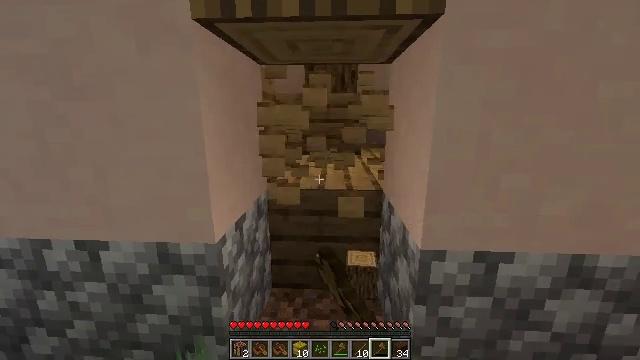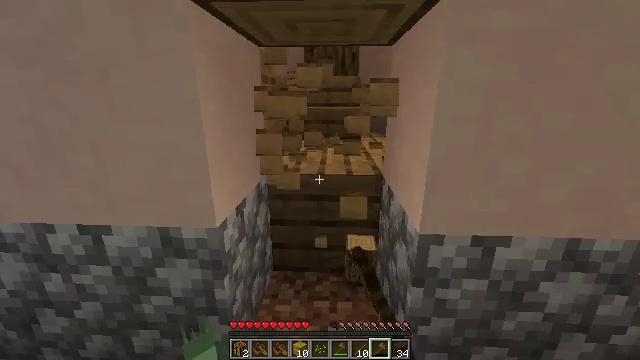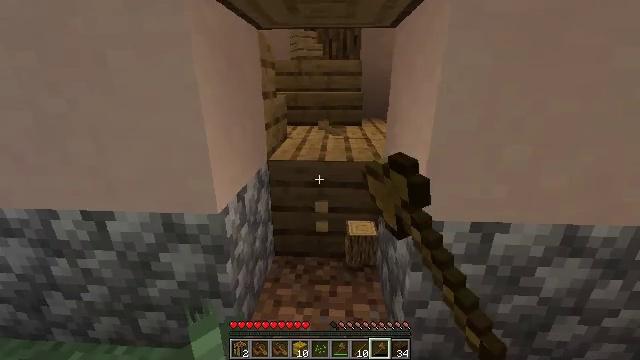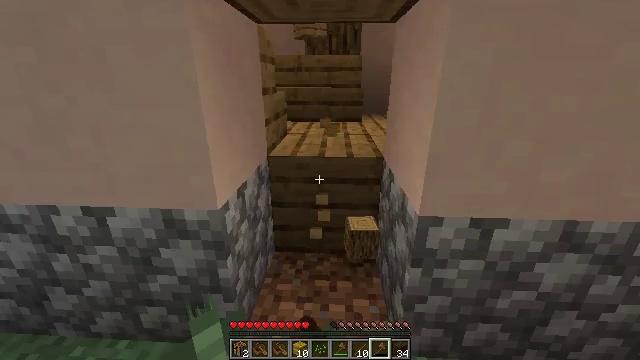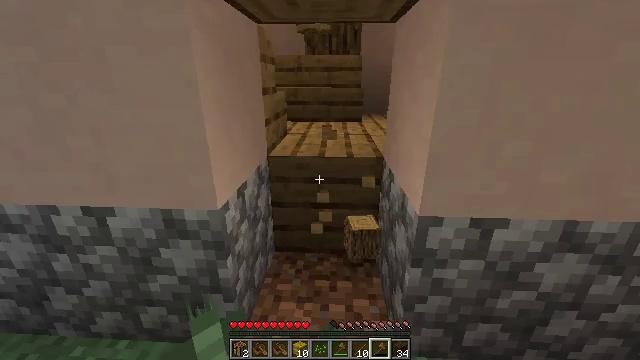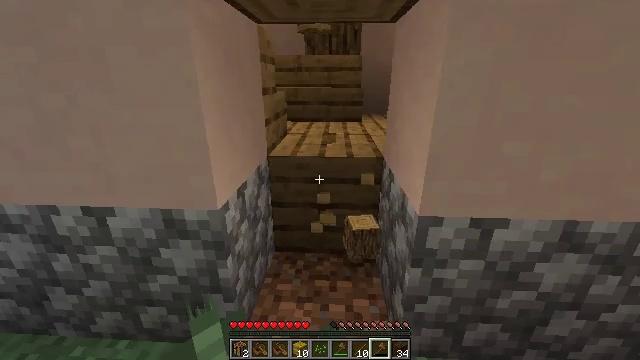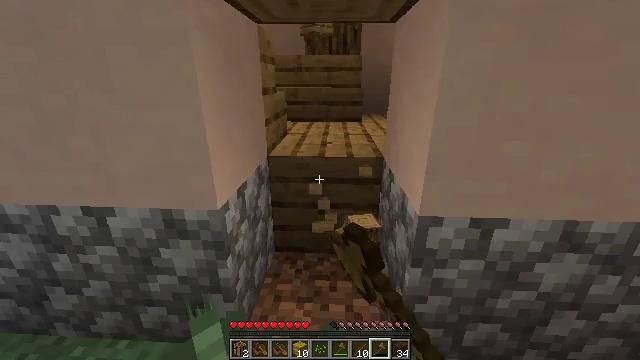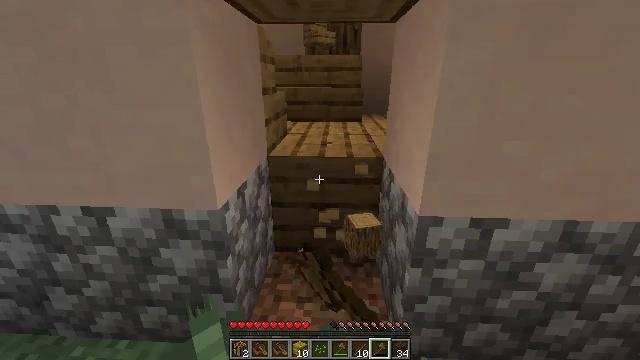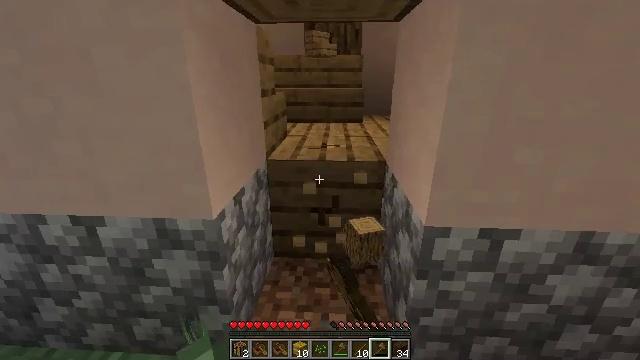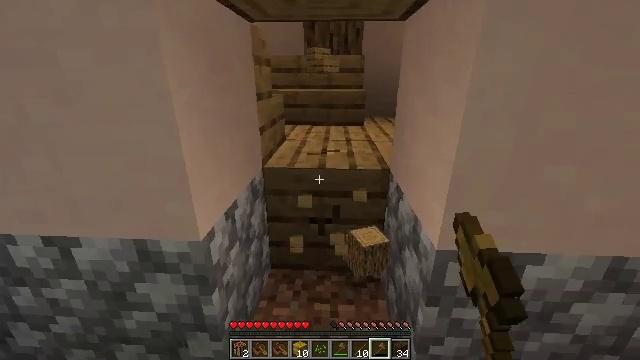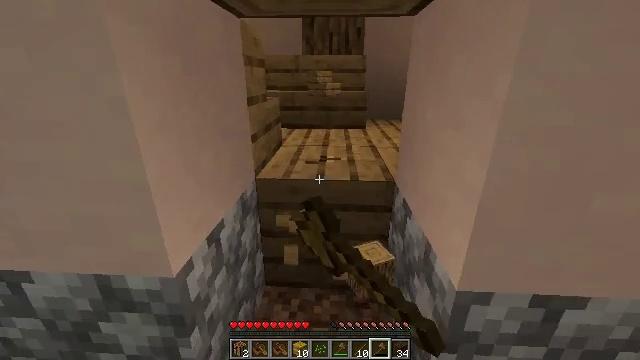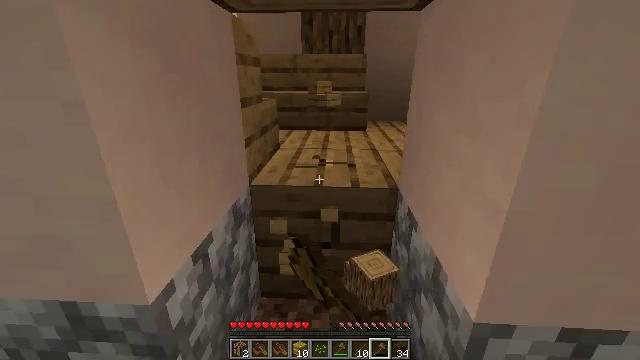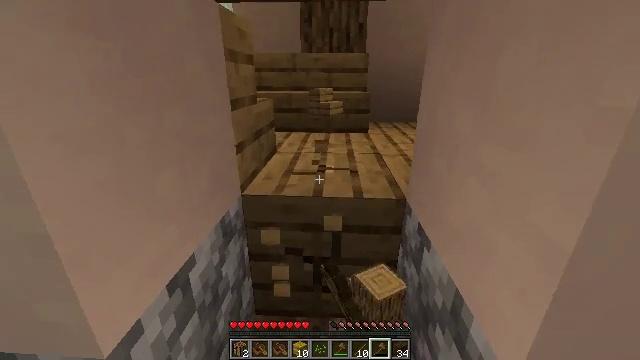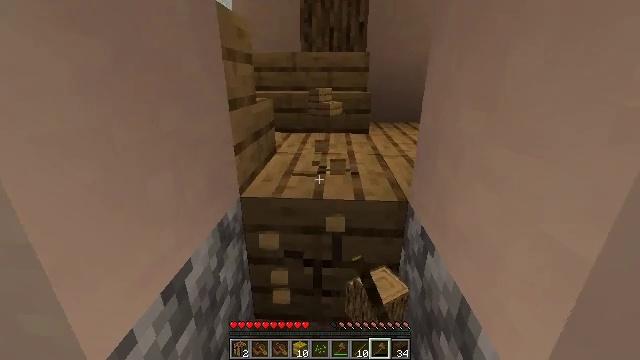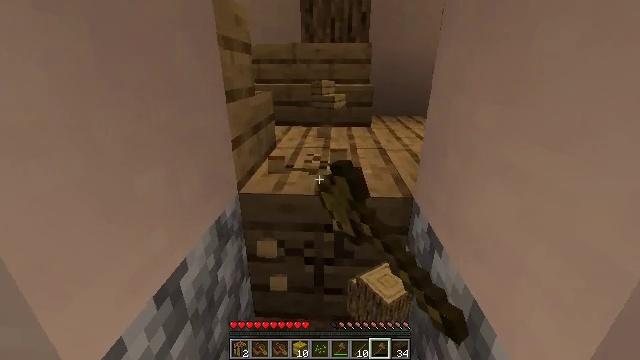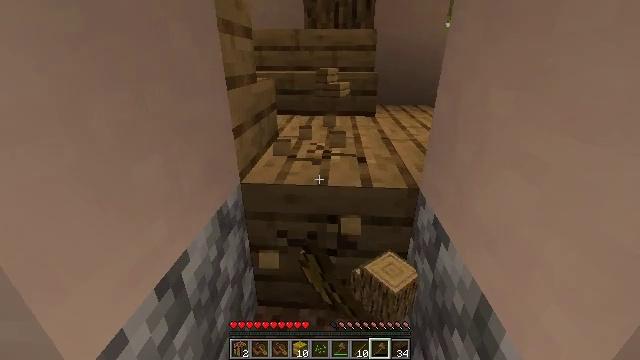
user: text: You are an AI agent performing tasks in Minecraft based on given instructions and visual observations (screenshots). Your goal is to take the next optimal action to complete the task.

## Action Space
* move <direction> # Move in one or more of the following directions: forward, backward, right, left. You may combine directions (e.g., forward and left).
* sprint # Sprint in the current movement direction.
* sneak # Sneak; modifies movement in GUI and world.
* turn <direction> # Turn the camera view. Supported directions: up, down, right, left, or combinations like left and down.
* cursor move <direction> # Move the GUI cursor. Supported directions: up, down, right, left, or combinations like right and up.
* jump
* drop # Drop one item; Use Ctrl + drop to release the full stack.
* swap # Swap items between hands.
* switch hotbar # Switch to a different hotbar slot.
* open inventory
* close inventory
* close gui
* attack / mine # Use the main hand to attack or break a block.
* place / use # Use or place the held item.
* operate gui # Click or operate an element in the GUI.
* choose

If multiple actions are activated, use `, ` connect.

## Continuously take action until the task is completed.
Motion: motion action
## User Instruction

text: Attack the oak planks to recycle it.
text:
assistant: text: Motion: turn down, attack / mine
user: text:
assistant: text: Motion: turn down, attack / mine
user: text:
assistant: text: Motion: attack / mine
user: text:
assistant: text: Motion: attack / mine
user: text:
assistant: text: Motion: attack / mine
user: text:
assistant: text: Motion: attack / mine
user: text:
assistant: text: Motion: attack / mine
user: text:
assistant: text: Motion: move forward, attack / mine
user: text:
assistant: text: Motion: move forward, attack / mine
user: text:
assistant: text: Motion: move forward, attack / mine
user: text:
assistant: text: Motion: move forward, attack / mine
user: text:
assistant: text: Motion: attack / mine
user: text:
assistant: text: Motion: attack / mine
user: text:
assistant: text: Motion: turn down, attack / mine
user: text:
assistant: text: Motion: turn down, attack / mine
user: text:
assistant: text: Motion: turn down, attack / mine
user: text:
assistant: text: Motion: attack / mine
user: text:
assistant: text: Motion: attack / mine
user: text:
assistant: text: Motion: attack / mine
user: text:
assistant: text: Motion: attack / mine
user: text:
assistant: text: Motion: attack / mine
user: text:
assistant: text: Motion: attack / mine
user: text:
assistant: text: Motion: attack / mine
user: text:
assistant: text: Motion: attack / mine
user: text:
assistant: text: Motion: attack / mine
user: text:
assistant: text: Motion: attack / mine
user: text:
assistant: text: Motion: attack / mine
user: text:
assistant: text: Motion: attack / mine
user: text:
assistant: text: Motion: attack / mine
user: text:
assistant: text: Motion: attack / mine